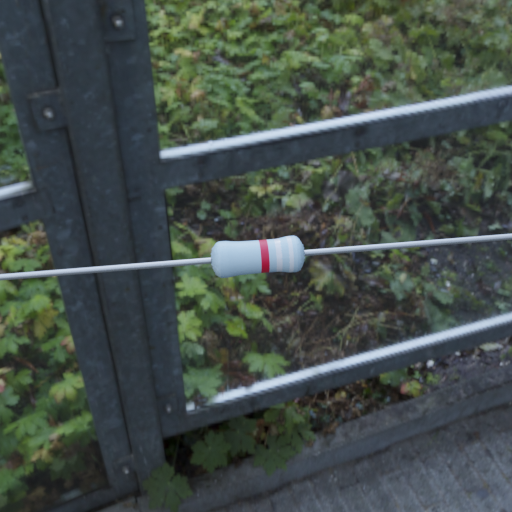
Resistor colour bands (in order): red, white, white